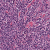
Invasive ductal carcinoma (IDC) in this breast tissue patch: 1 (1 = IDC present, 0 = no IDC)